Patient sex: M
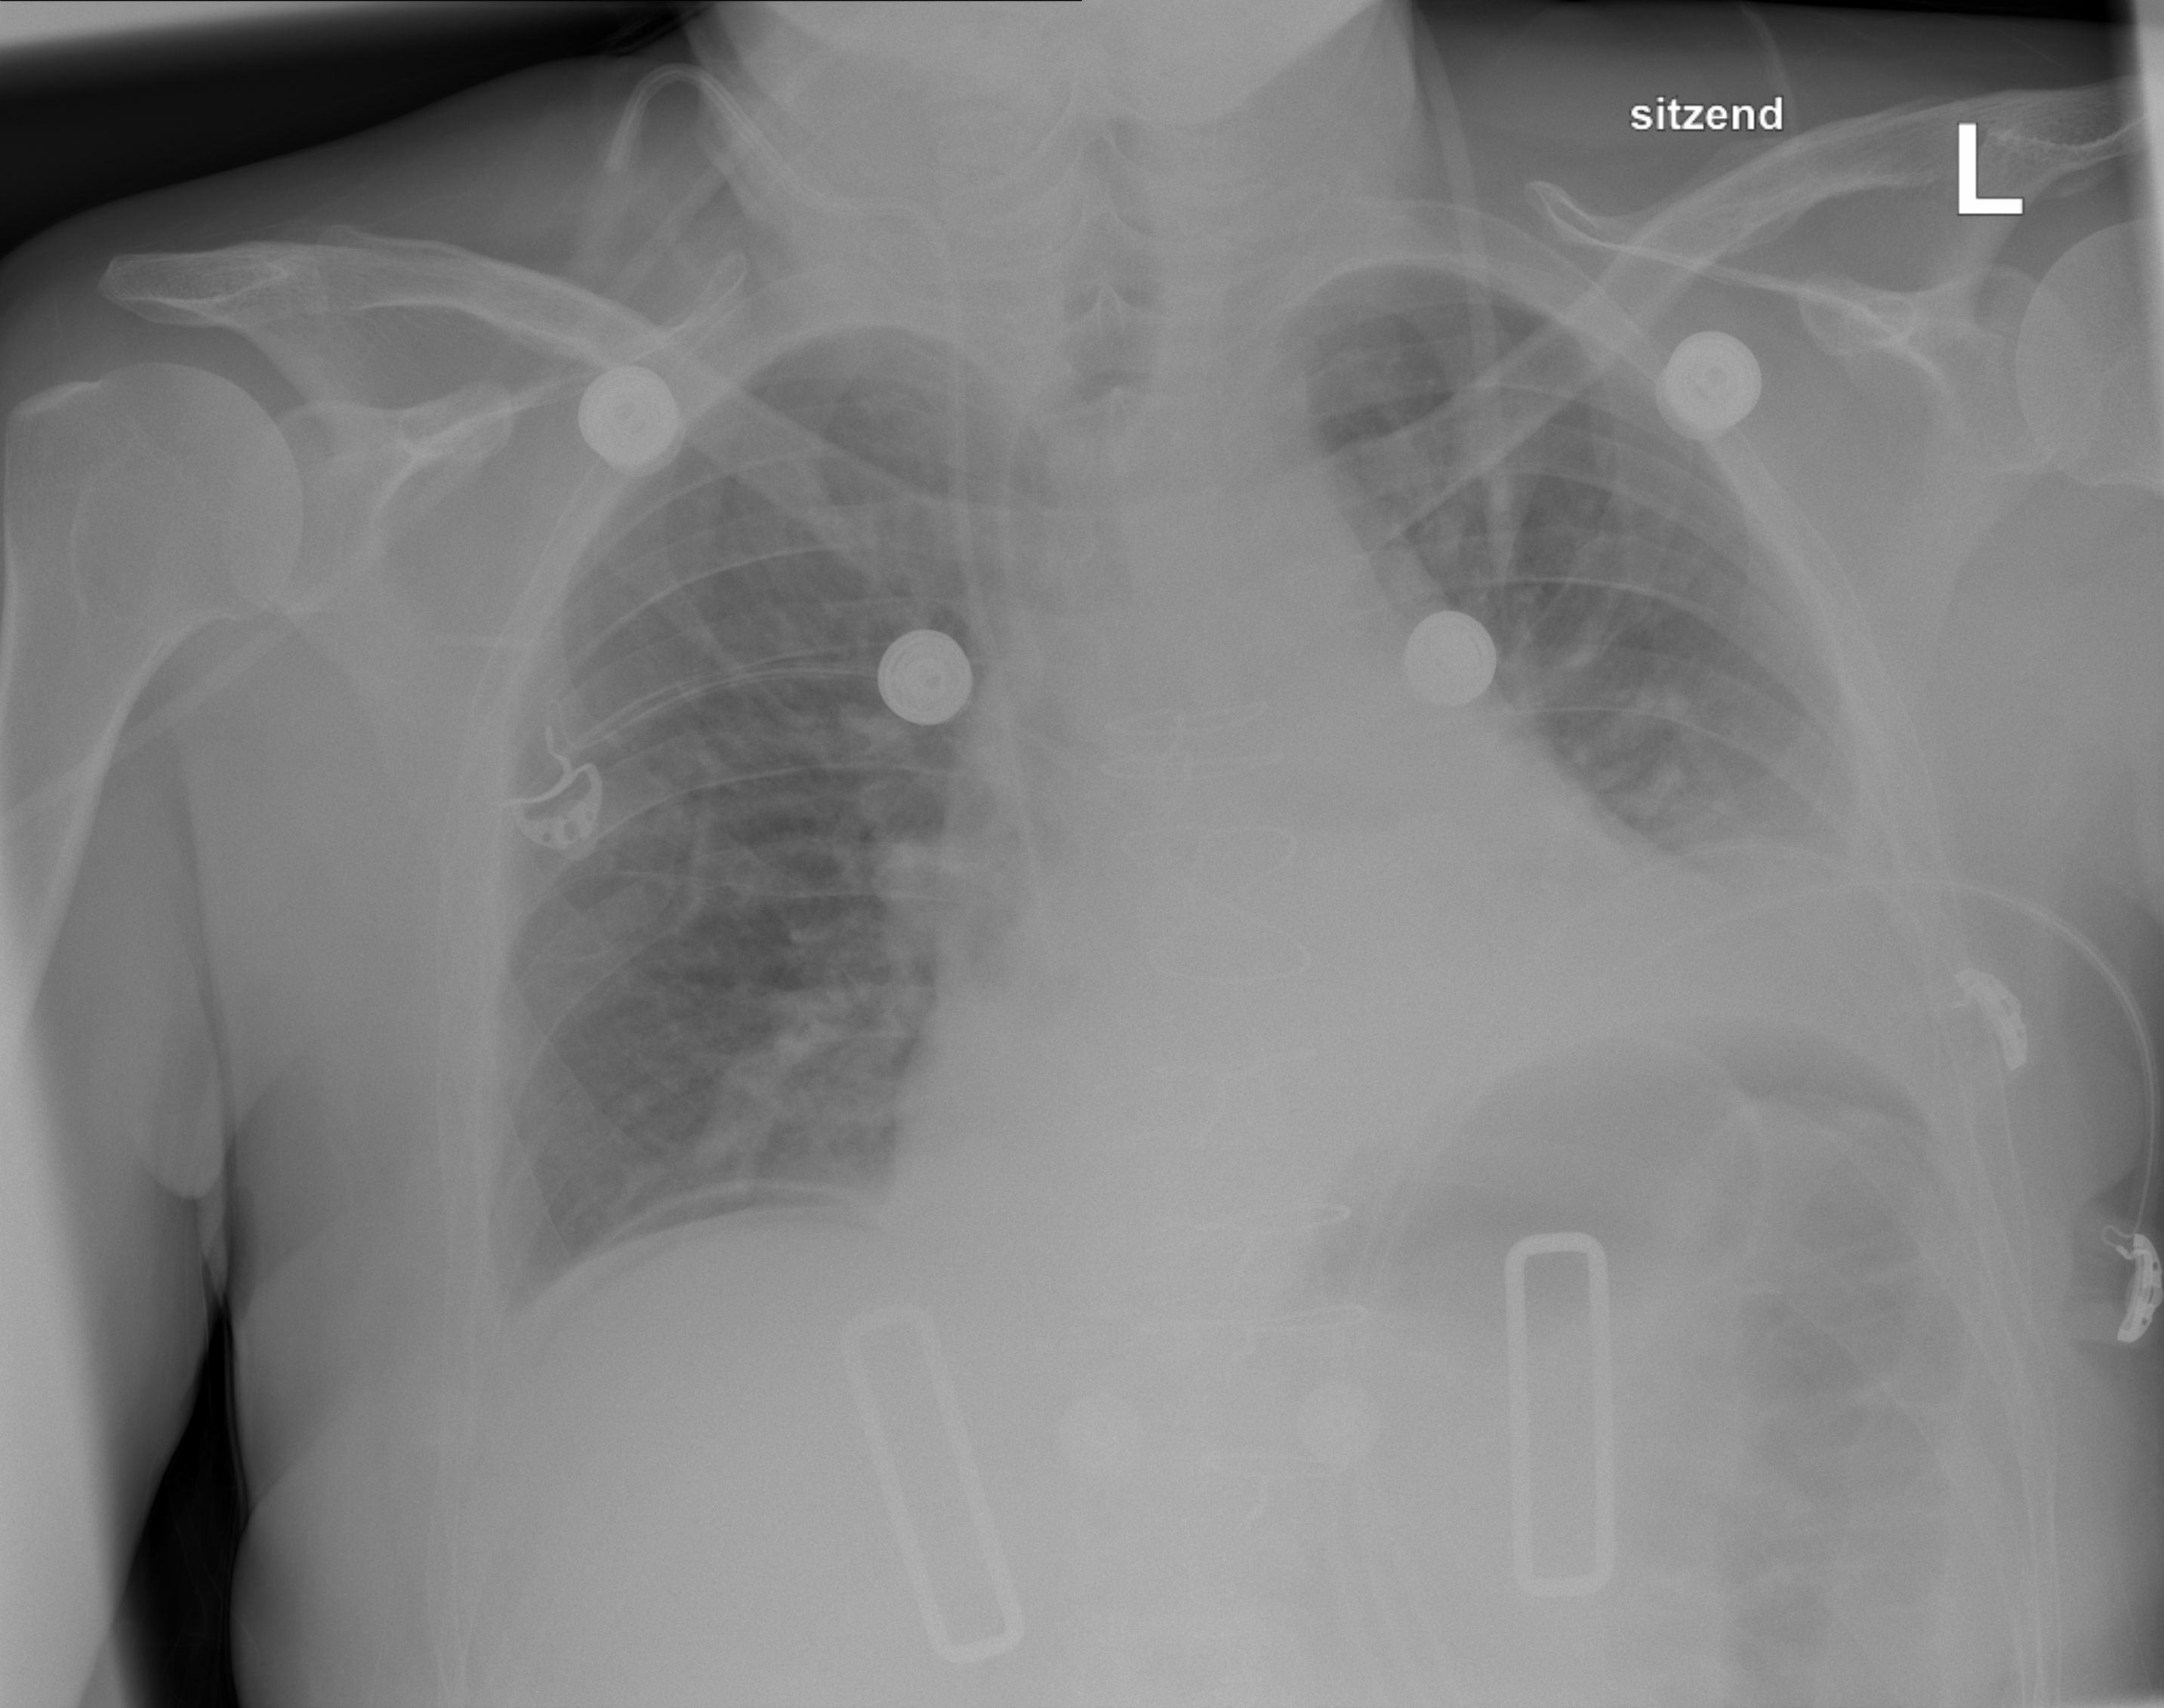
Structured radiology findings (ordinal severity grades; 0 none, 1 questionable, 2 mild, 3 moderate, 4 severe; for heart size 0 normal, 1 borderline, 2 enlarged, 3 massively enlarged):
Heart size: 1
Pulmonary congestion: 0
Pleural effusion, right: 2
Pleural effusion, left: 2
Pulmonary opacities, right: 0
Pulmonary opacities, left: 0
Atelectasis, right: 2
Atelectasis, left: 2